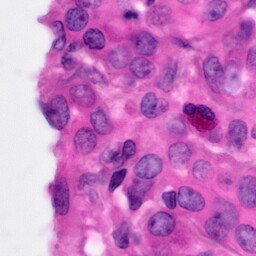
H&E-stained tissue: Pancreatic